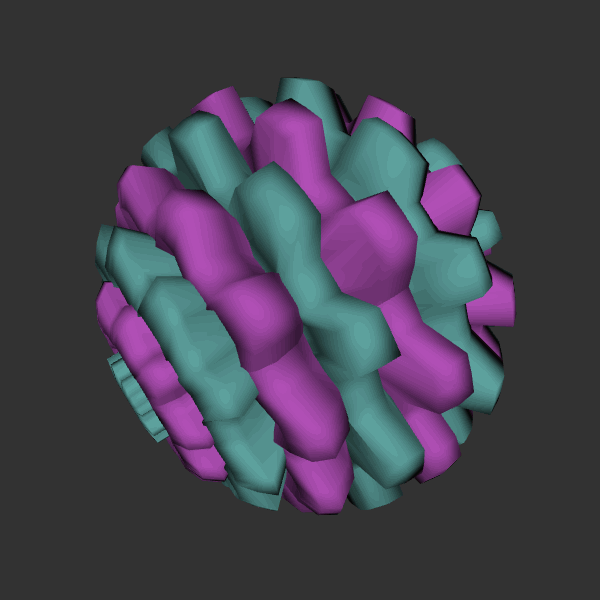
Background: dark